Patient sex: F
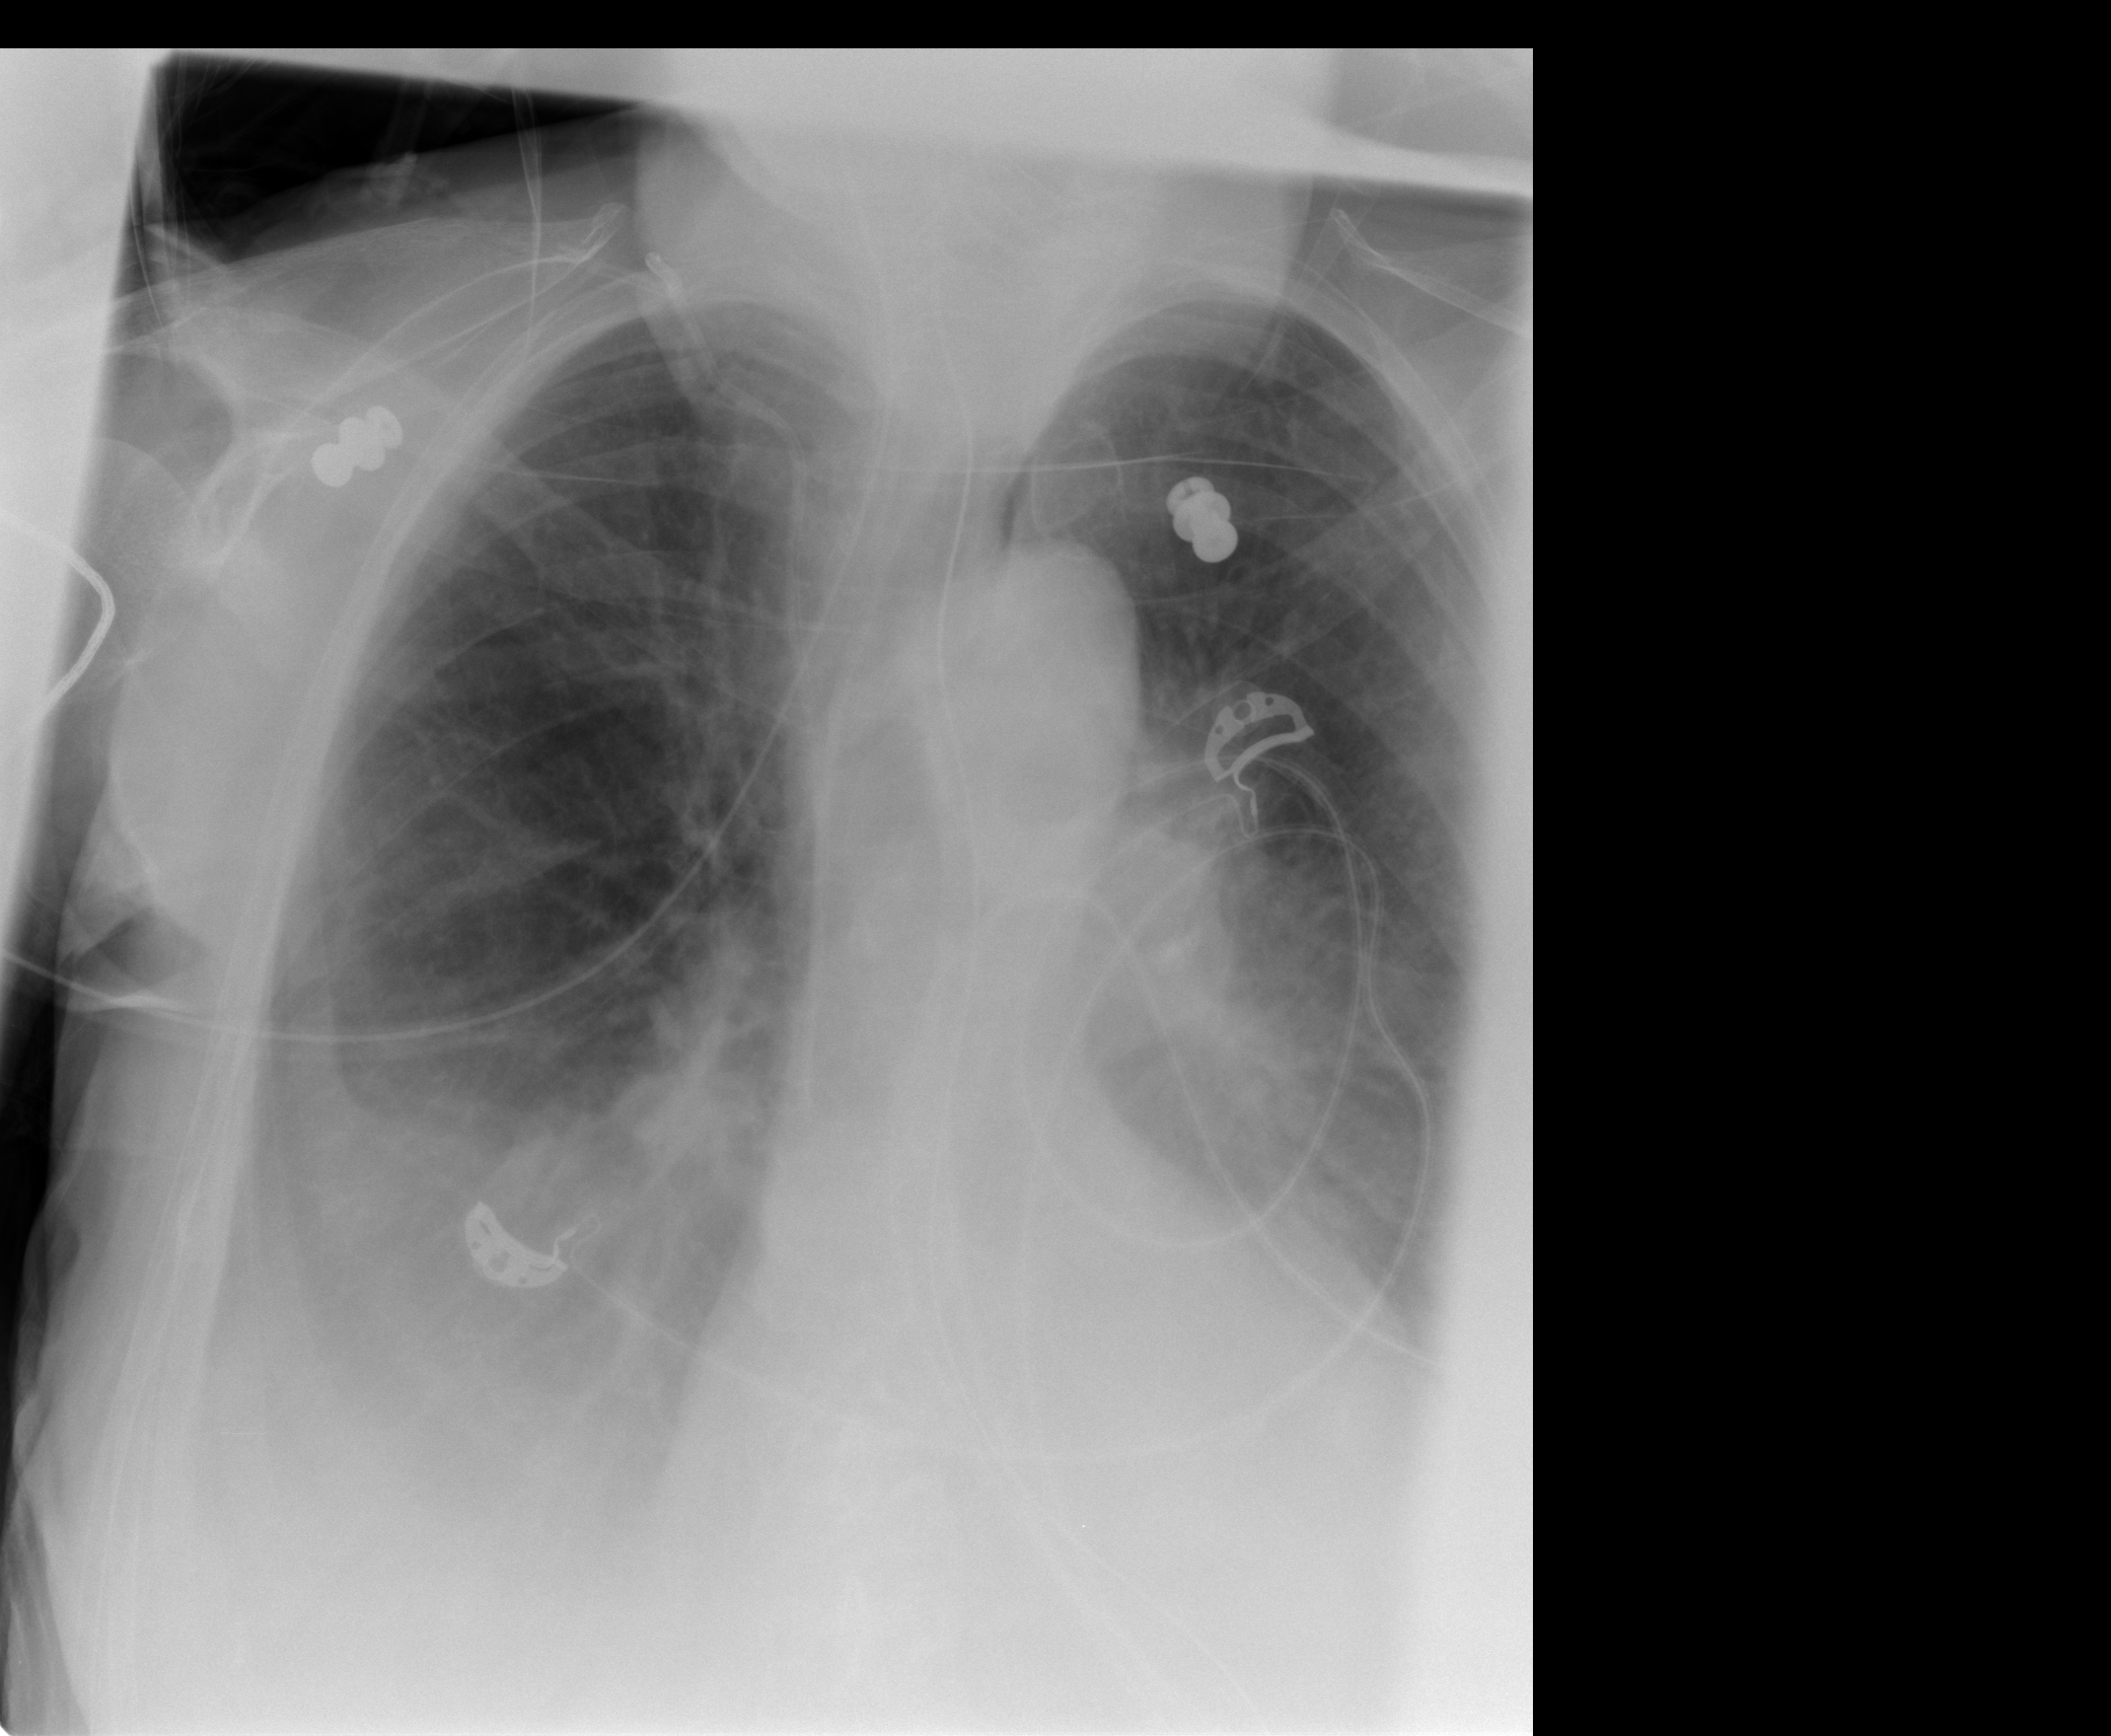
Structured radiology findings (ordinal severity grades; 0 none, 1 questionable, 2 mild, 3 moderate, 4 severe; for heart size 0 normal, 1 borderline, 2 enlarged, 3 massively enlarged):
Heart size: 0
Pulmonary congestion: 2
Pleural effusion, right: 3
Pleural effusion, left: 2
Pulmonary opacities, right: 1
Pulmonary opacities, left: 0
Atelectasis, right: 2
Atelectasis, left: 2